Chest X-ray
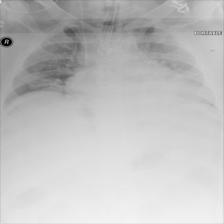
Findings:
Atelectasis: negative
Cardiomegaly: negative
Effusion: negative
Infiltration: negative
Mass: negative
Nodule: negative
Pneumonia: negative
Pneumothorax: negative
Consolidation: negative
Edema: negative
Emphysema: negative
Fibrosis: negative
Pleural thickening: negative
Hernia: negative